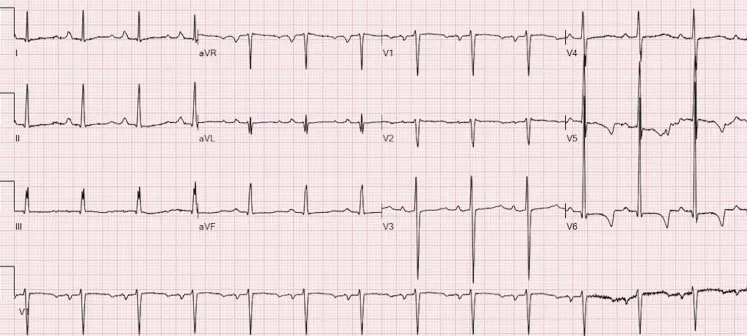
Normal sinus rhythm with possible left atrial enlargement, left ventricular hypertrophy, ST & T wave abnormality with prolonged QT of 573.
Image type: electrography (ekg)